Interaction volume radius: 10 \u00c5
Interaction volume height: 25 \u00c5
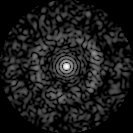
Disorder parameter: 0.8232